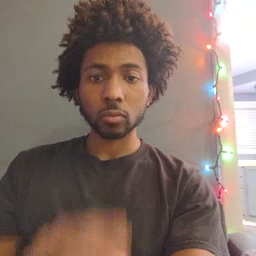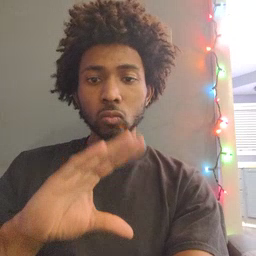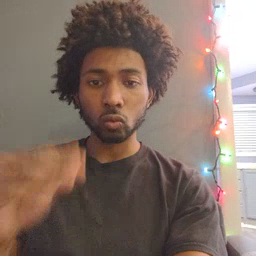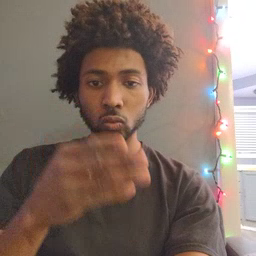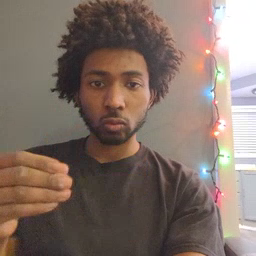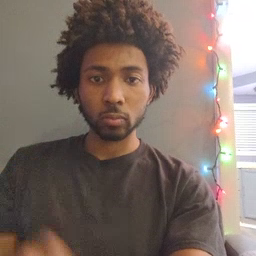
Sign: story